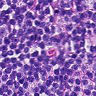
Metastatic tissue present: no